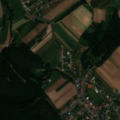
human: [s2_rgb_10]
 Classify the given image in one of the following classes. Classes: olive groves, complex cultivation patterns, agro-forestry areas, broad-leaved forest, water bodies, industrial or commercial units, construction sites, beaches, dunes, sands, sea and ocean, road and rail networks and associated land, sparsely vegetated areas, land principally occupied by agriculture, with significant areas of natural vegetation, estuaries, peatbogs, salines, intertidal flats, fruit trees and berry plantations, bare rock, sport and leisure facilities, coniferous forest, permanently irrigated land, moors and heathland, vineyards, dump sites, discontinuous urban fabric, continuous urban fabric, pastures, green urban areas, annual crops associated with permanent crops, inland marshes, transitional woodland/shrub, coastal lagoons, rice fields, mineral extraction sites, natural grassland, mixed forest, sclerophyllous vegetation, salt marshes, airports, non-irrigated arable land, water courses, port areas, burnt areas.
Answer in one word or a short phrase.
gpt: discontinuous urban fabric, non-irrigated arable land, land principally occupied by agriculture, with significant areas of natural vegetation, coniferous forest, mixed forest